Field crop: tomato
Growth stage: 1
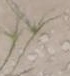
Species: cyperus